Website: walmart
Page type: billing-address
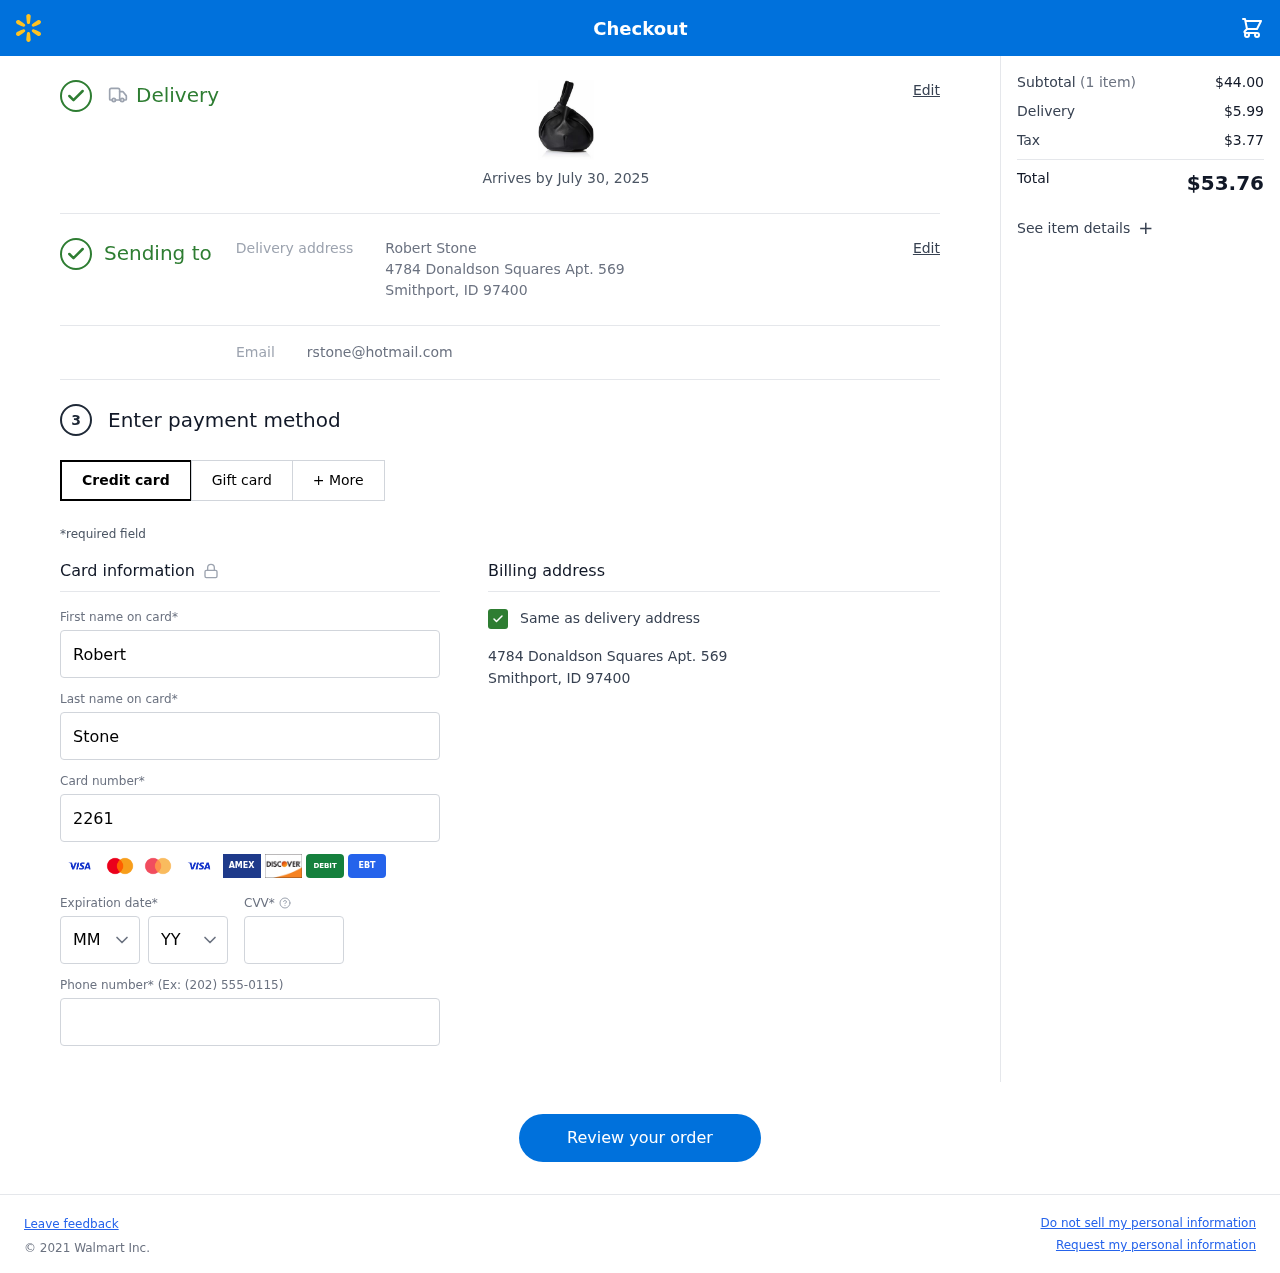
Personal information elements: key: PII_CARD_CVV
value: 071
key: PII_CARD_EXPIRY_MONTH
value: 08
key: PII_CARD_EXPIRY_YEAR
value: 29
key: PII_CARD_NUMBER
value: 2261 5847 3519 5615
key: PII_EMAIL
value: rstone@hotmail.com
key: PII_FIRSTNAME
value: Robert
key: PII_FULLNAME
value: Robert Stone
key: PII_LASTNAME
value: Stone
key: PII_PHONE
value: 2582311607
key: PII_STREET
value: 4784 Donaldson Squares Apt. 569
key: PII_CITY_STATE_ZIP
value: Smithport, ID 97400
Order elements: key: ORDER_DELIVERY_DATE
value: Arrives by July 30, 2025
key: ORDER_NUM_ITEMS
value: (1 item)
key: ORDER_SUBTOTAL
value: $44.00
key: ORDER_SHIPPING_COST
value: $5.99
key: ORDER_TAX
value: $3.77
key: ORDER_TOTAL
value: $53.76